Field crop: maize
Growth stage: 2
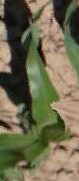
Species: maize